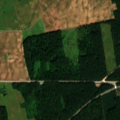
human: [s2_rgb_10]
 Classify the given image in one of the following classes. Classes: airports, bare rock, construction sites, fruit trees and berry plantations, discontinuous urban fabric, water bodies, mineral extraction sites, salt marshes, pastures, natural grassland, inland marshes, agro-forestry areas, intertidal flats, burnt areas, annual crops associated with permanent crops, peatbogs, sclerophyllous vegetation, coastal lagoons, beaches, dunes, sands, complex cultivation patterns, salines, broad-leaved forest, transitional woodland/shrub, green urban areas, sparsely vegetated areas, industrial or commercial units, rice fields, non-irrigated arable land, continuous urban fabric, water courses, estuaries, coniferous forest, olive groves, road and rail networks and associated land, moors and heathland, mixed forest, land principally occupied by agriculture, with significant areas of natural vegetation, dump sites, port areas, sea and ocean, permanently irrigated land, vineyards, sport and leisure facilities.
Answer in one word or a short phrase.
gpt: non-irrigated arable land, complex cultivation patterns, coniferous forest